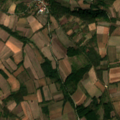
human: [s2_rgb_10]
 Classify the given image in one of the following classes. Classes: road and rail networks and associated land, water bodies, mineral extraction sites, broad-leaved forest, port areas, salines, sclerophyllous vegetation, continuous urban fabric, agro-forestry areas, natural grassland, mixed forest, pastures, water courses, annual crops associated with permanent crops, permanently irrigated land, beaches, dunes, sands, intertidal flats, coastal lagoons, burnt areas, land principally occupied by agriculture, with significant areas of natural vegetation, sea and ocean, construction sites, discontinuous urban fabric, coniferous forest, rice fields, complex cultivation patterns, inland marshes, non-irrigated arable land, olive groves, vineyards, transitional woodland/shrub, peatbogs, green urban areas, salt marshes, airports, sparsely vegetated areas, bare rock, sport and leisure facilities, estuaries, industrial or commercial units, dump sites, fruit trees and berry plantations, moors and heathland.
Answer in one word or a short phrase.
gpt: non-irrigated arable land, complex cultivation patterns, land principally occupied by agriculture, with significant areas of natural vegetation